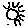
Label: sun